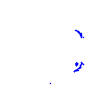
Particle: kaon